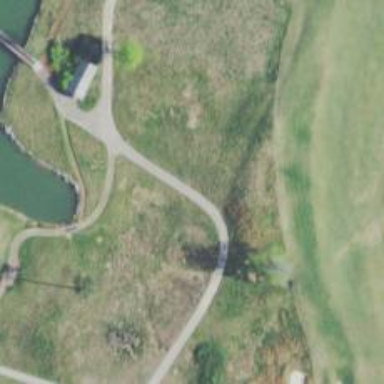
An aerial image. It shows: Service road designated as golf cart path.